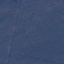
Land use / land cover class: Forest